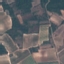
Label: PermanentCrop